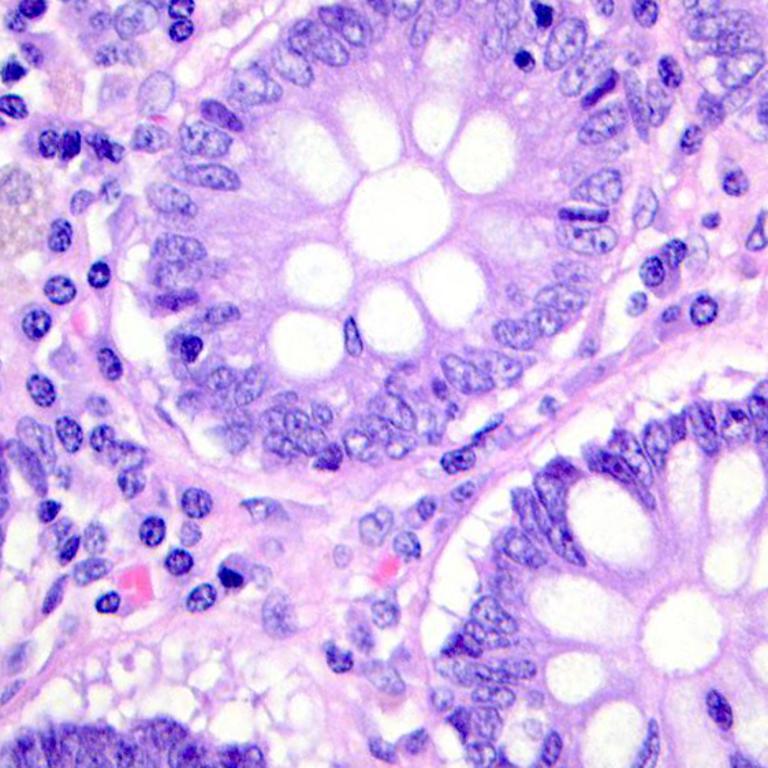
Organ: colon
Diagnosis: benign